Aerial crown-view tile of a tropical tree (Barro Colorado Island, Panama), acquired 20250317:
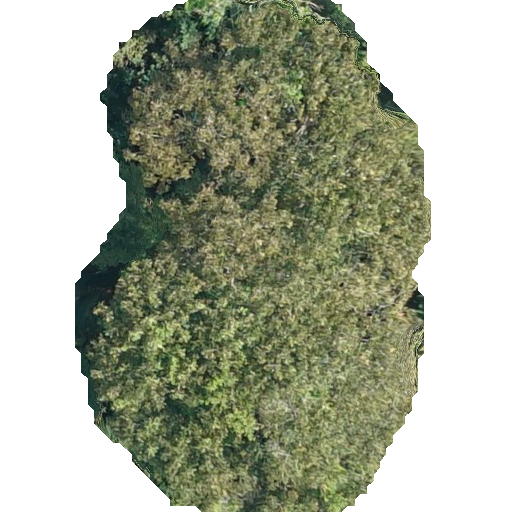
Species: Dipteryx oleifera
GBIF accepted scientific name: Dipteryx oleifera
Crown area: 228.365 m²